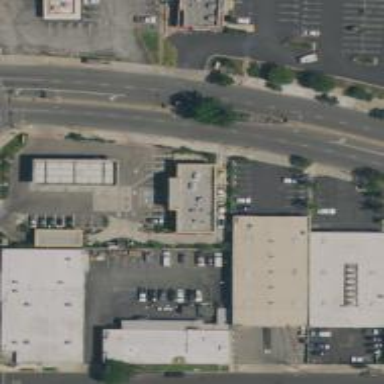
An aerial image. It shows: Convenience shop.